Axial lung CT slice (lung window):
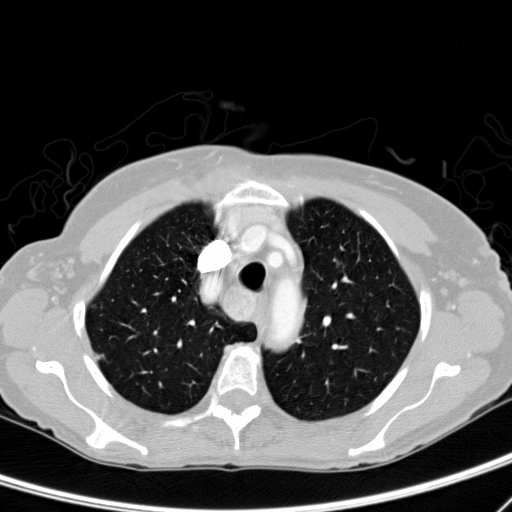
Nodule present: yes
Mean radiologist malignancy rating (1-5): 3